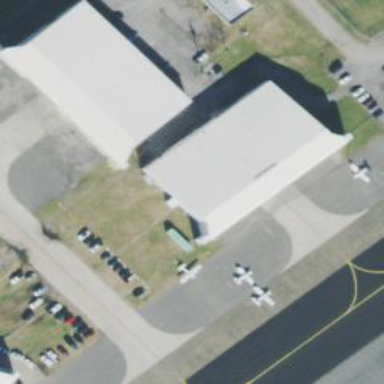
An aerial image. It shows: Hangar building at the airport.